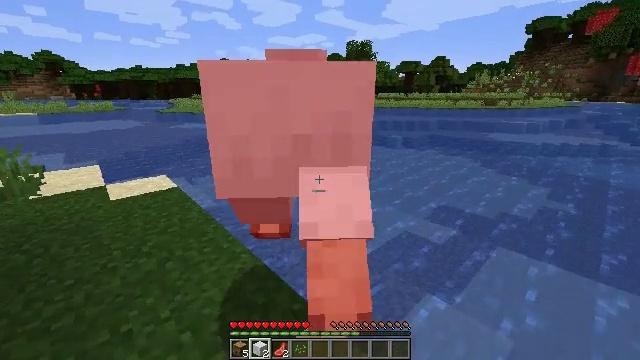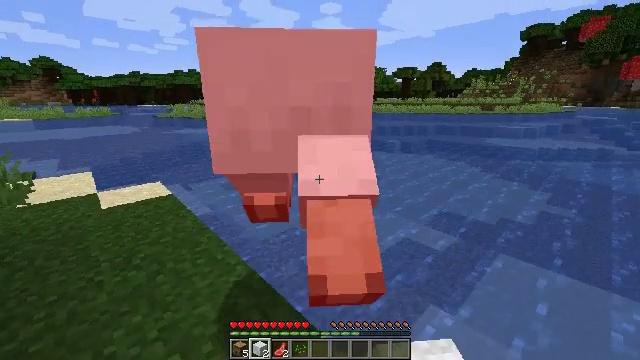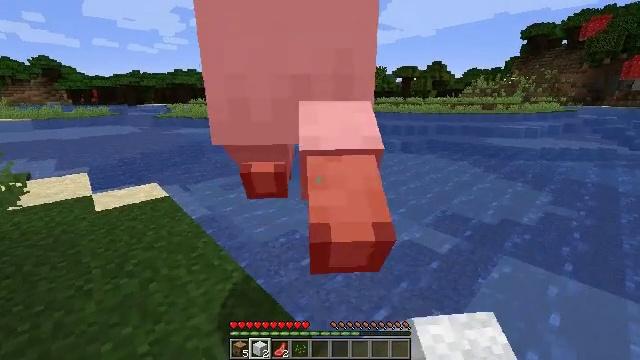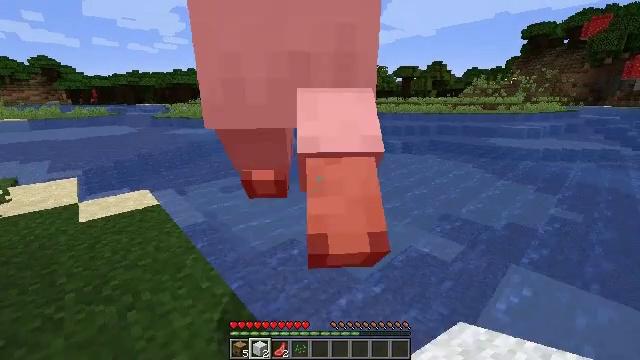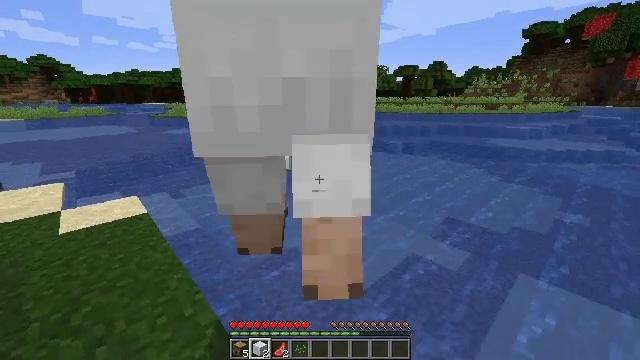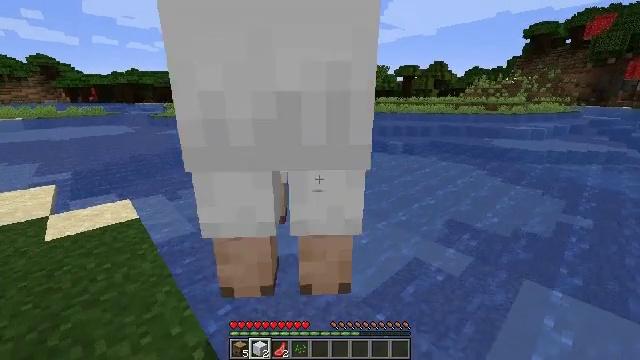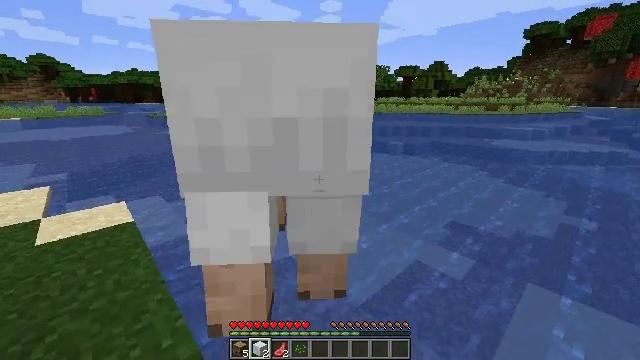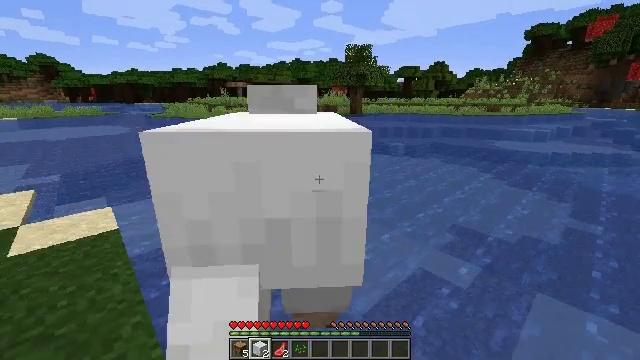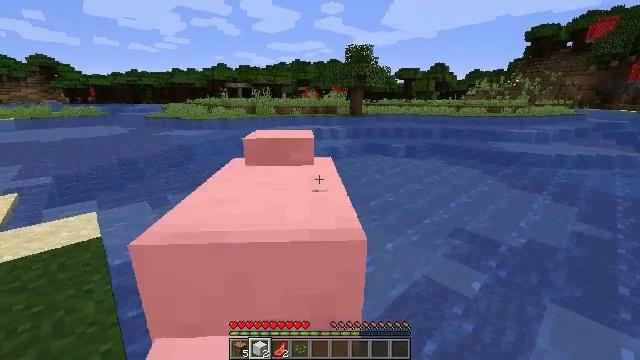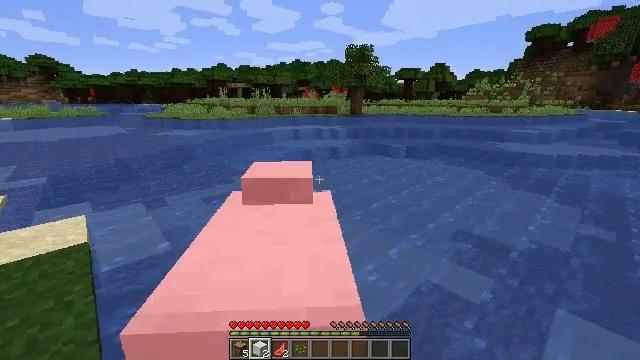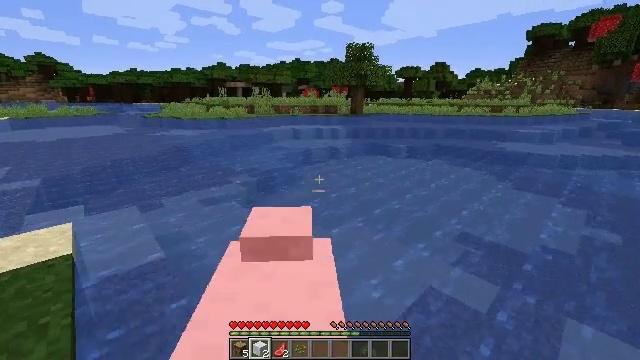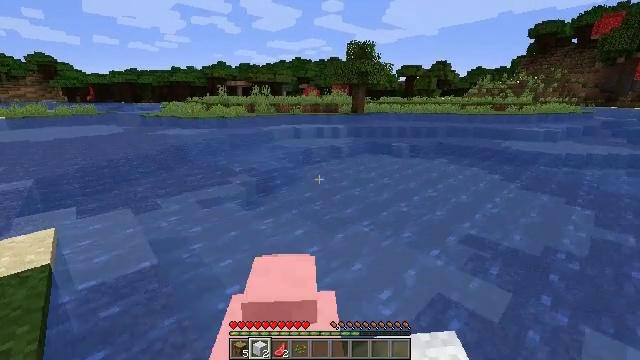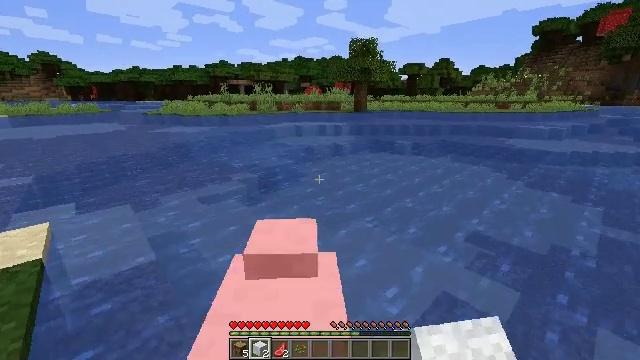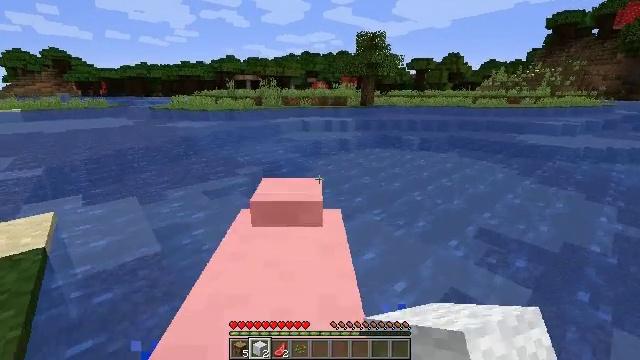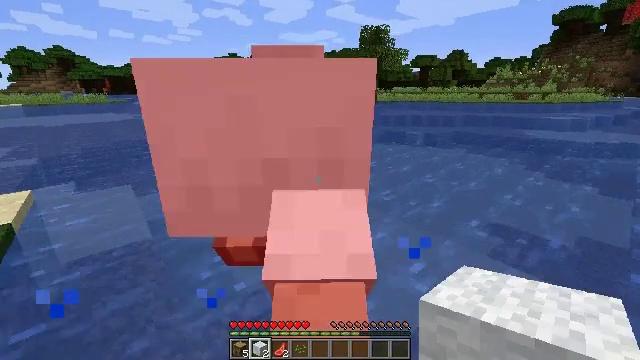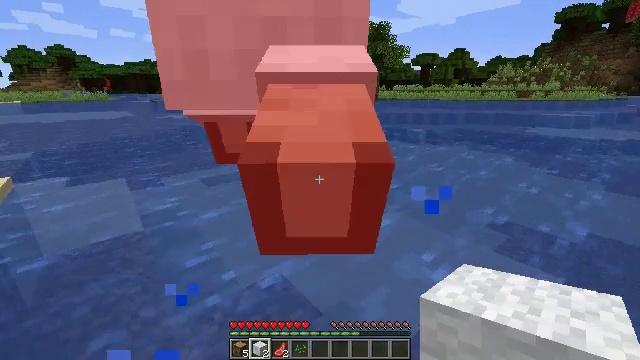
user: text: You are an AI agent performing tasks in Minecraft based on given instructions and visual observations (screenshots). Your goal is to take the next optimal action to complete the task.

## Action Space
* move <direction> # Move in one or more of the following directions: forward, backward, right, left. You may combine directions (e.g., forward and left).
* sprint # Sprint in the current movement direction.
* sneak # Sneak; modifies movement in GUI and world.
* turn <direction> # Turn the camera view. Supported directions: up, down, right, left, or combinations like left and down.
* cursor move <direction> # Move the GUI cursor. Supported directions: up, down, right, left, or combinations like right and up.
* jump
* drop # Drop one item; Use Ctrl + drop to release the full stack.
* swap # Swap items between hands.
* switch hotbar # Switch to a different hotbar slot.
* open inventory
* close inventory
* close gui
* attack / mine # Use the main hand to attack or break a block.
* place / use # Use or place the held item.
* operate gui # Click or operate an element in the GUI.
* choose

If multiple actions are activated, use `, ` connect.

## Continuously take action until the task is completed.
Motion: motion action
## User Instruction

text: Hunt animals.
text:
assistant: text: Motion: move forward, turn up
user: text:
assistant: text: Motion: move forward
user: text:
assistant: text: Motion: move forward, attack / mine
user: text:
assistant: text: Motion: move forward, attack / mine
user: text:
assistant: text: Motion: move forward, attack / mine
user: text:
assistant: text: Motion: move forward
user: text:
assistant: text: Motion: move forward, attack / mine
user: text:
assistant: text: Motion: move forward, attack / mine
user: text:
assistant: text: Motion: move forward, attack / mine
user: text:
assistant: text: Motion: move forward, attack / mine
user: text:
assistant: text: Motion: move forward, attack / mine
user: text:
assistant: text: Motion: move forward, attack / mine
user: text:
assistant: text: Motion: move forward, turn left, attack / mine
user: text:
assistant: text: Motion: move forward, attack / mine
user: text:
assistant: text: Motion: move forward, attack / mine
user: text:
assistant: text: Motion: move forward, attack / mine
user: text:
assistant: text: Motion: move forward, turn left and down, attack / mine
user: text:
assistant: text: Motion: move forward
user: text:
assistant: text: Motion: move forward, turn left
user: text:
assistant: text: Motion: move forward, attack / mine
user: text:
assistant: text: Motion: move forward, attack / mine
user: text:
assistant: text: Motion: move forward, attack / mine
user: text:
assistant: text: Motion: move forward
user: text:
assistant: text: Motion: move forward
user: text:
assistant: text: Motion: move forward
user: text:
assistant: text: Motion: move forward, attack / mine
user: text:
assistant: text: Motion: move forward, attack / mine
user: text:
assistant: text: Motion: move forward, attack / mine
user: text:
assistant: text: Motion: move forward
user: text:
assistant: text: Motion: move forward, attack / mine